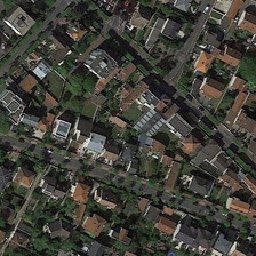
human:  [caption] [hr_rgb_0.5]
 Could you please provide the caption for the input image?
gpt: Houses and plants in residential areas

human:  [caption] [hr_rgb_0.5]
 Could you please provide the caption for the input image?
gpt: the residential area consists of several blocks in which stand houses and facilities.

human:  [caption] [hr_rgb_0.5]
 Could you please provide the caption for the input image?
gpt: The residential area consists of several blocks with houses and plants.

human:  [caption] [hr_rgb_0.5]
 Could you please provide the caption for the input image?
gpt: The residential area consists of several blocks.

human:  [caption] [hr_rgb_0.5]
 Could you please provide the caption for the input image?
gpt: The residential area is made up of several ONDE blocks where houses and plants are built.